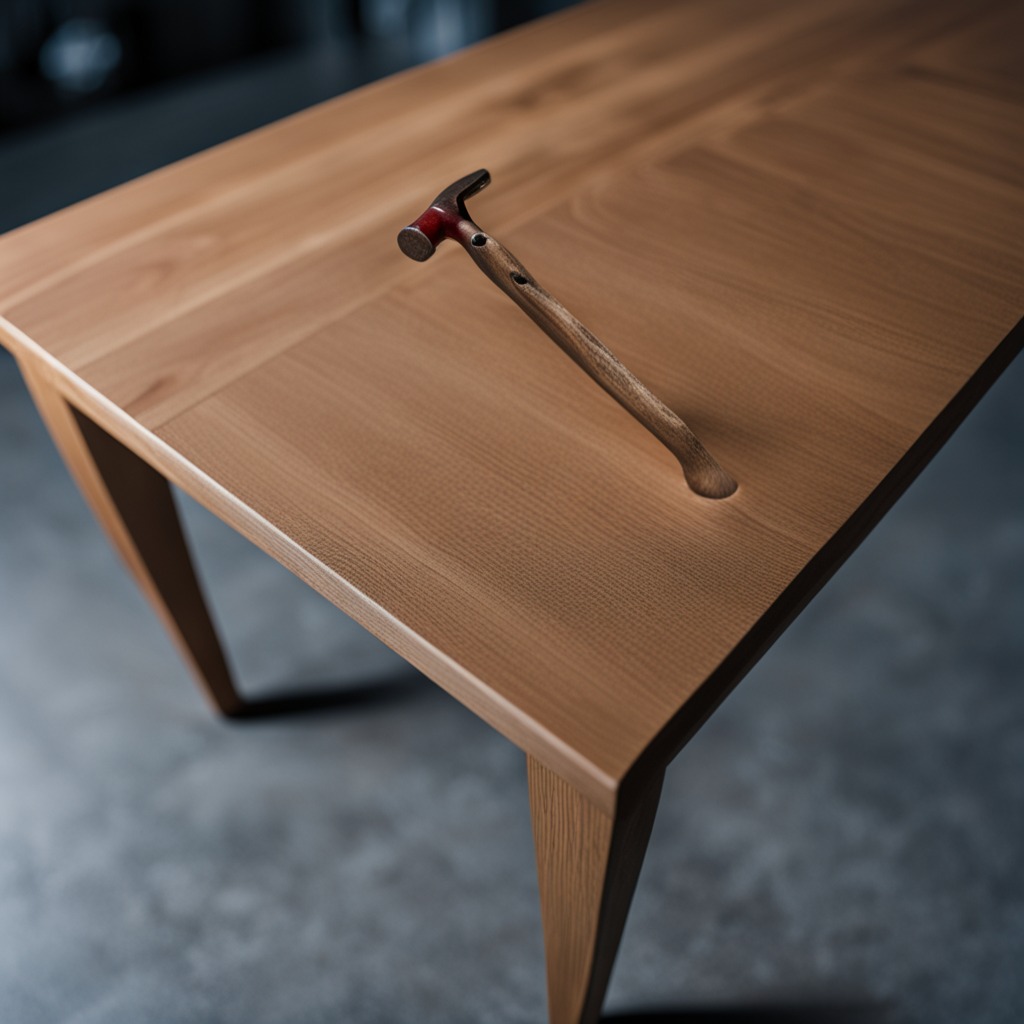
A hammer lying on a old table with faint burn marks in a small garage at twilight.